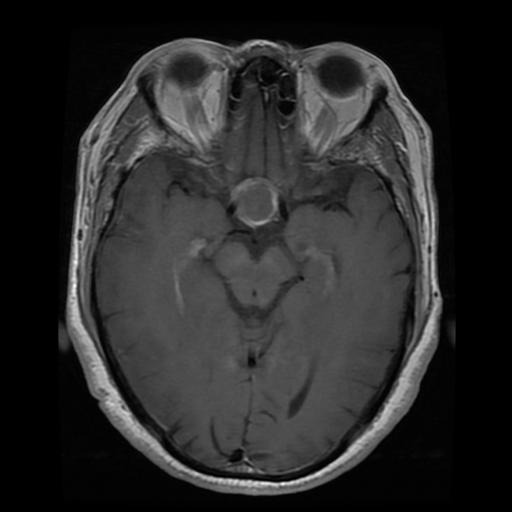
Label: pituitary